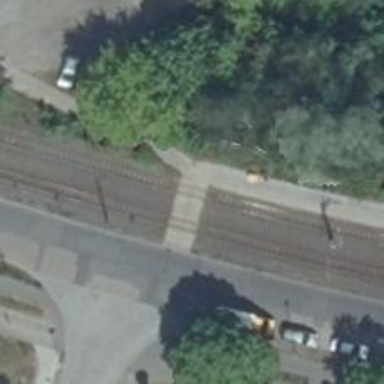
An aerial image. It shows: Uncontrolled railway crossing.